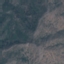
Label: HerbaceousVegetation